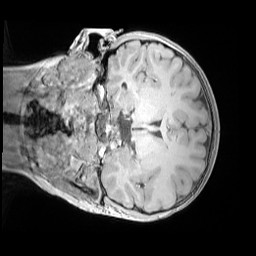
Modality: MP2RAGE
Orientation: coronal
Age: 10
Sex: female
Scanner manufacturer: siemens
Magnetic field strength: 3 T
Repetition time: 4 s
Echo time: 0.00303 s